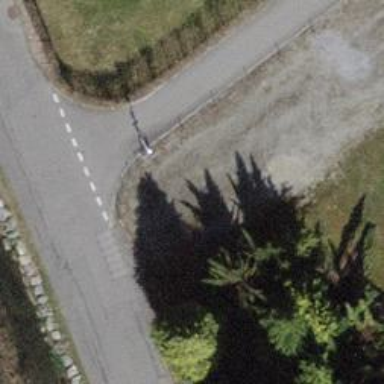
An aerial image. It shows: Cycle barrier.